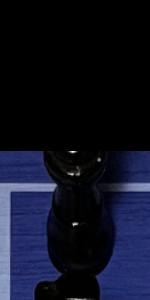
Label: Queen_Black